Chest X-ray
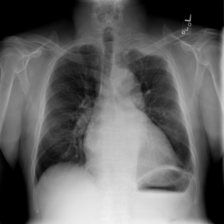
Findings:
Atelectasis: negative
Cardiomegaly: positive
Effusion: negative
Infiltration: negative
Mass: negative
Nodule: negative
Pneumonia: negative
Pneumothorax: negative
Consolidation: negative
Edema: negative
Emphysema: negative
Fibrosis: negative
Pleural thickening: negative
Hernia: negative